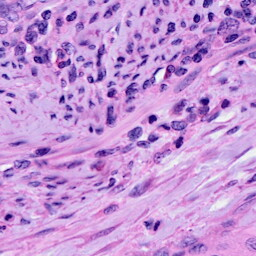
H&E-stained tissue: Cervix